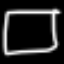
Label: square